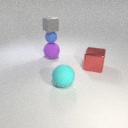
large cyan rubber sphere to the left of large red metal cube